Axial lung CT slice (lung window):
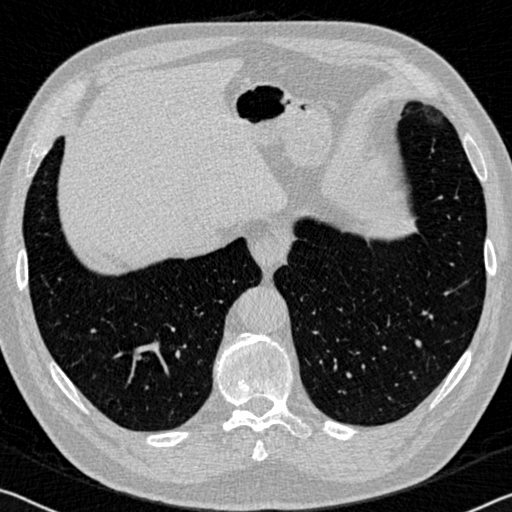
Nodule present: no